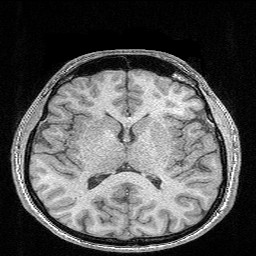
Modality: FLASH
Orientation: coronal
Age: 29
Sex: male